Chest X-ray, PA view. Patient: 22 years old, sex M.
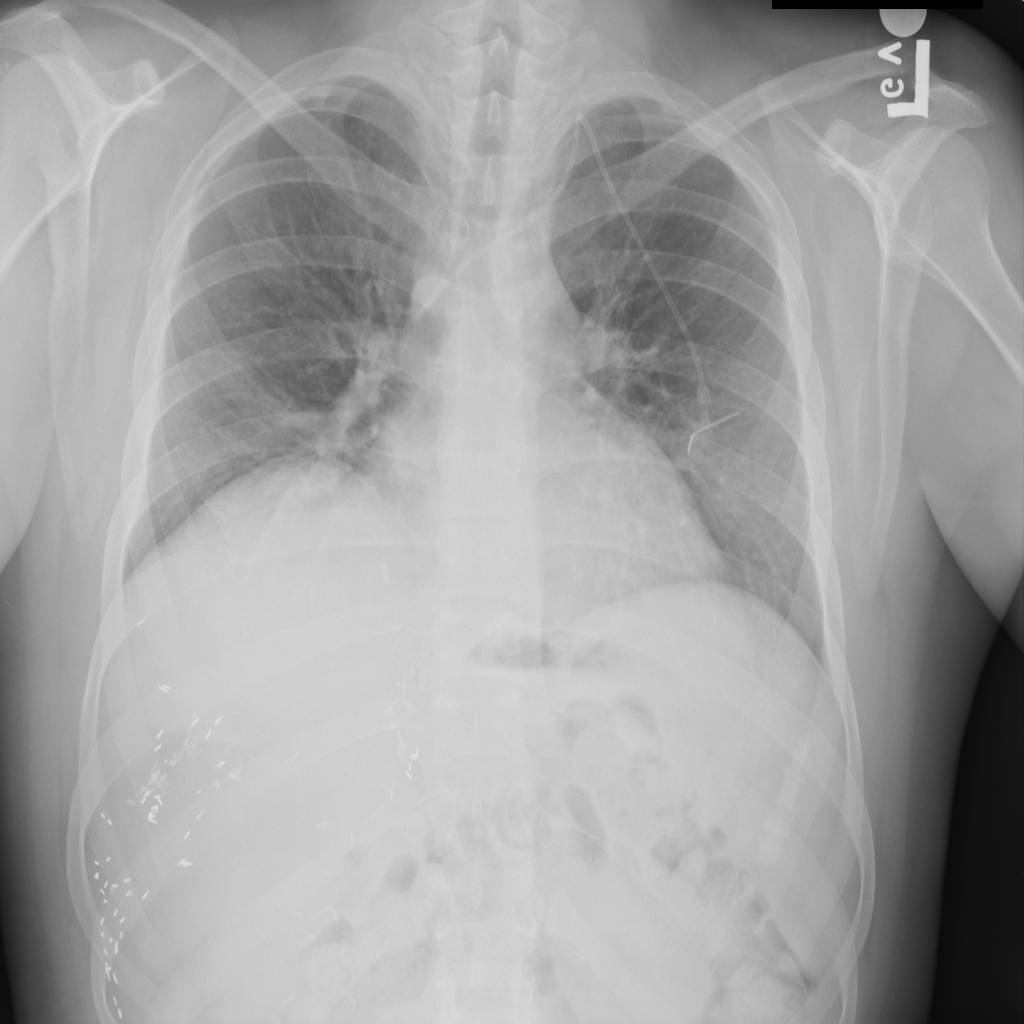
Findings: No Finding